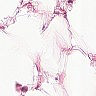
Metastatic tissue present: no